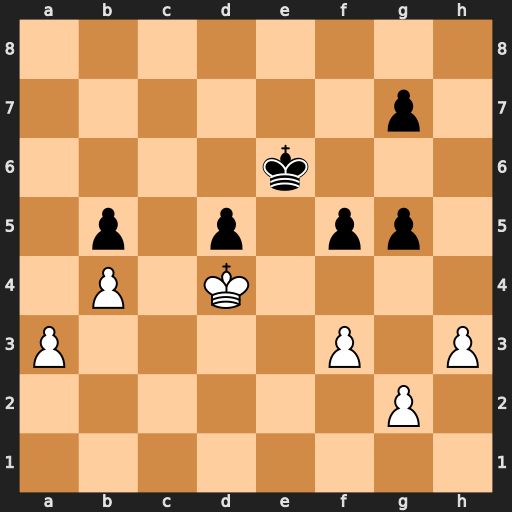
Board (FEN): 8/6p1/4k3/1p1p1pp1/1P1K4/P4P1P/6P1/8
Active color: w
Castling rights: -
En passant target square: -
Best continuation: Kc5 Ke5 Kxb5